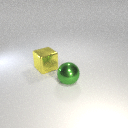
large green metal sphere to the right of large yellow metal cube